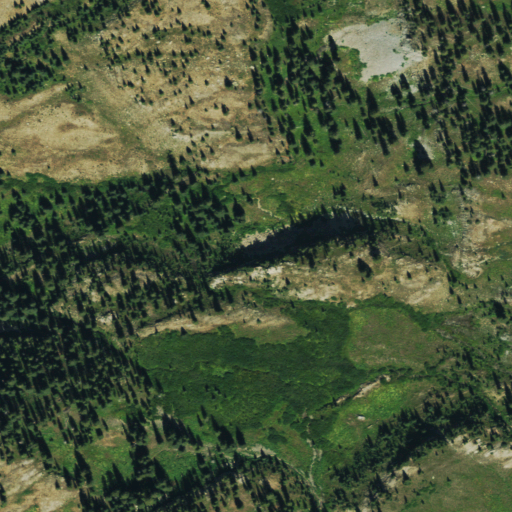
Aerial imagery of depression(s) in Colorado named Swan Basin containing evergreen forest, shrub, woody wetlands, herbaceous wetlands, deciduous forest, and grassland